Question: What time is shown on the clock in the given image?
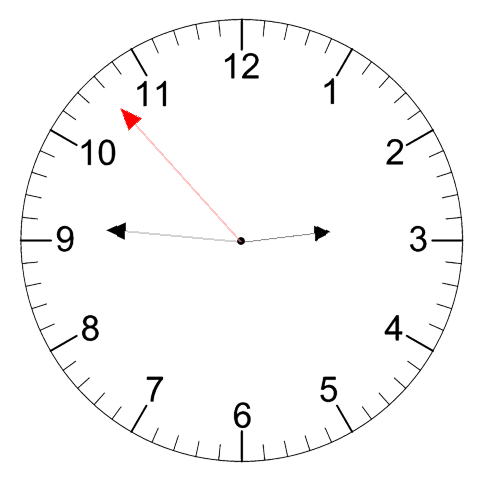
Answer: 02:45:53